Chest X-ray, AP view. Patient: 71 years old, sex M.
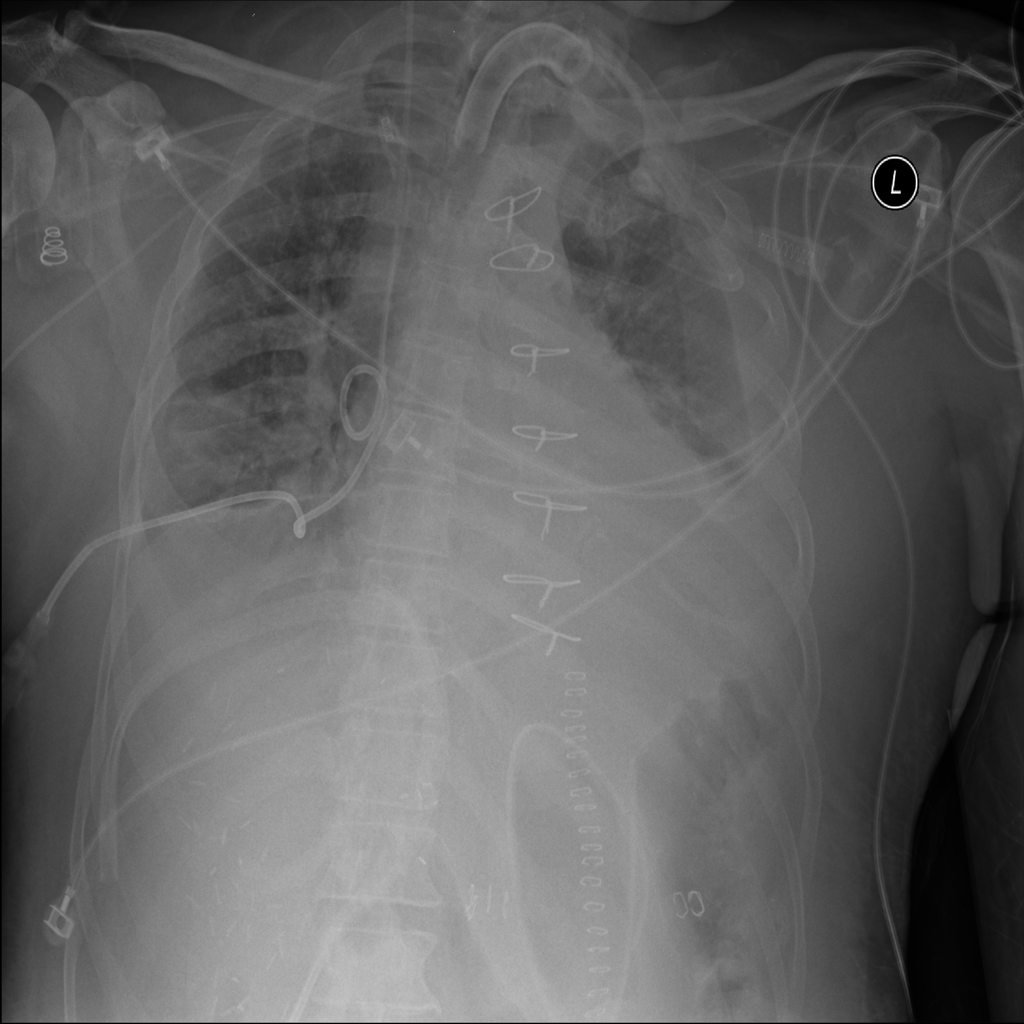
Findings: Effusion, Pneumothorax